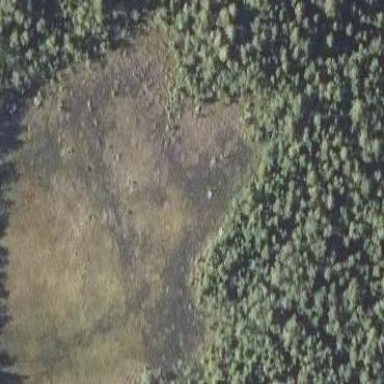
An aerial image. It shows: Bog wetland area.